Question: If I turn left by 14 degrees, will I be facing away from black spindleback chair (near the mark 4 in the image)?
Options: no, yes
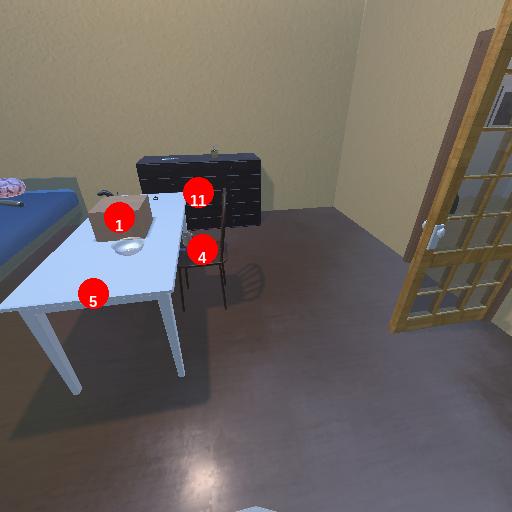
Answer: no